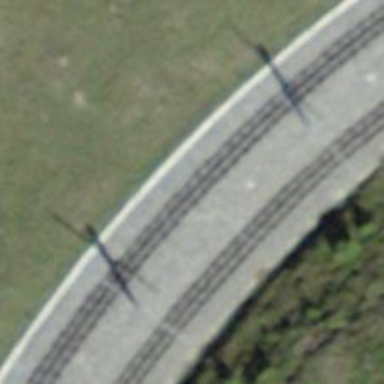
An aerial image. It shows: Narrow-gauge railway with electrified contact line.